Field crop: maize
Growth stage: 2
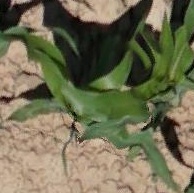
Species: maize